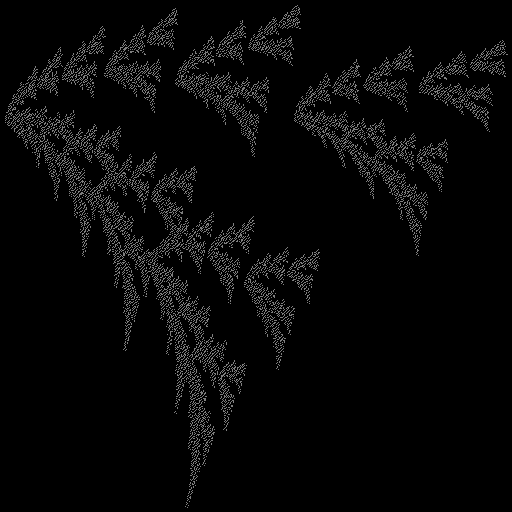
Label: watersprite